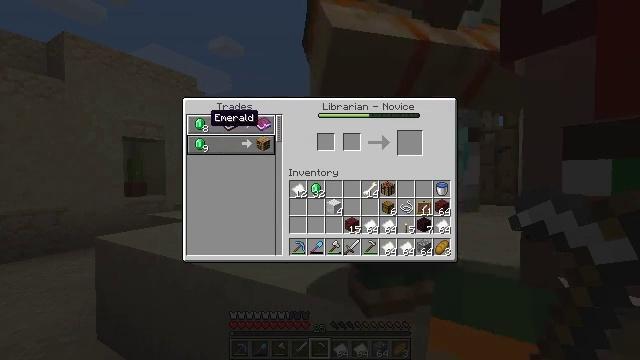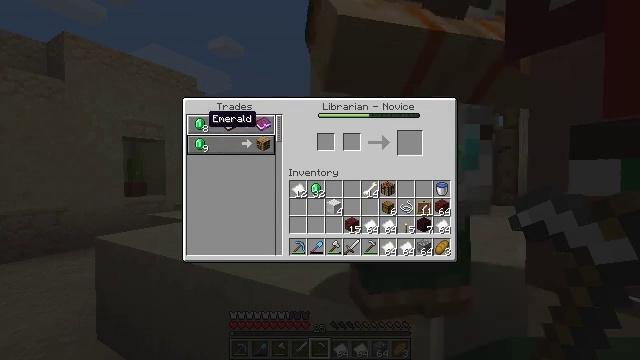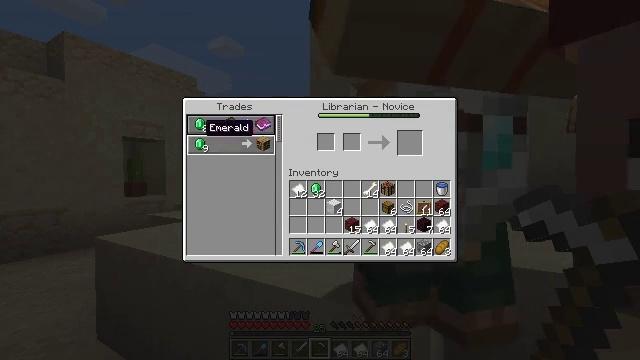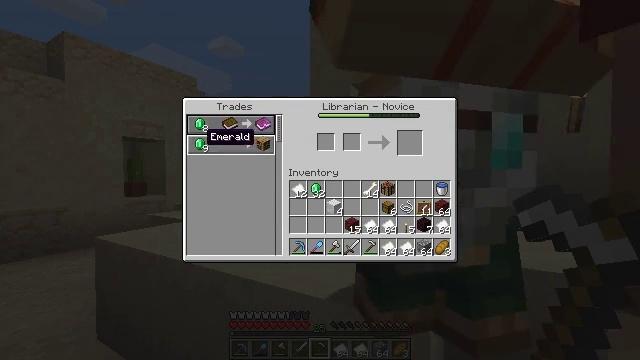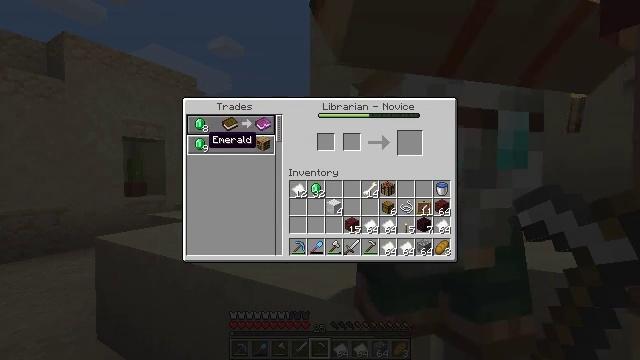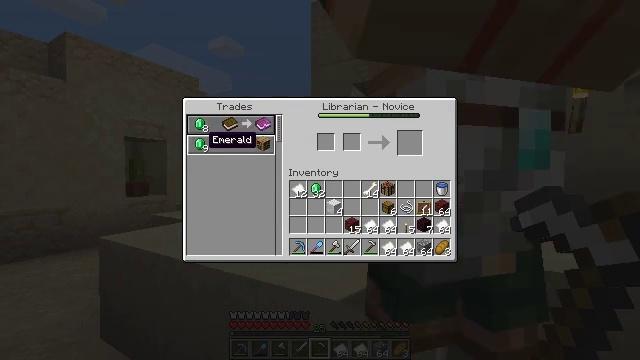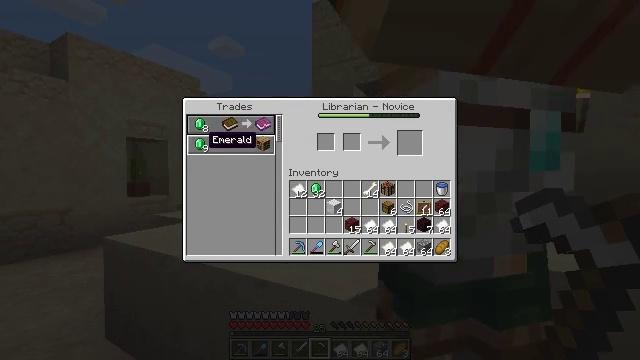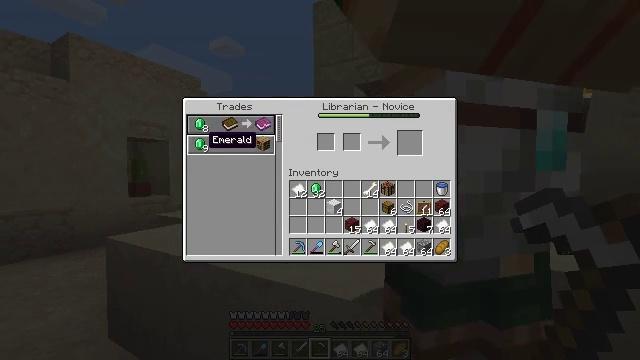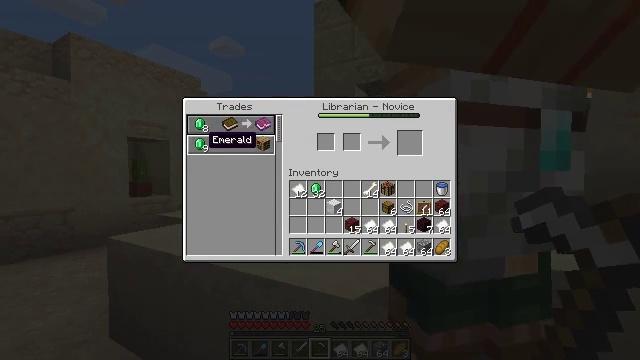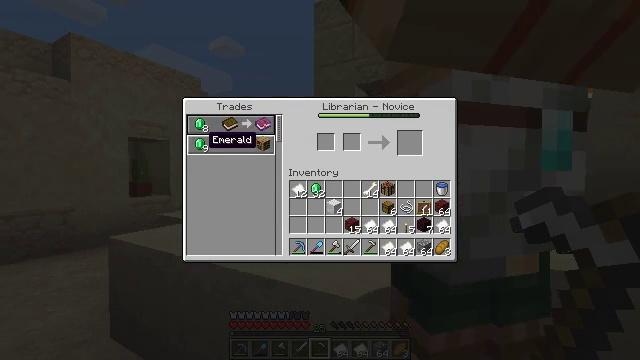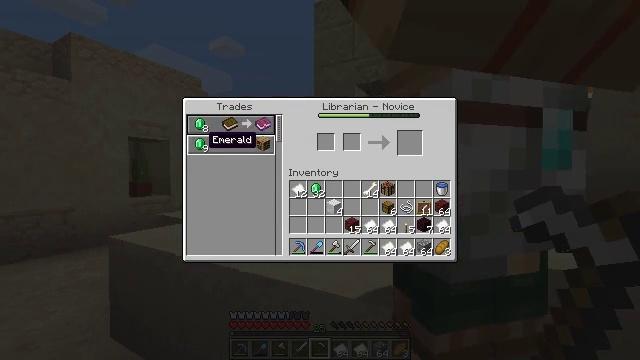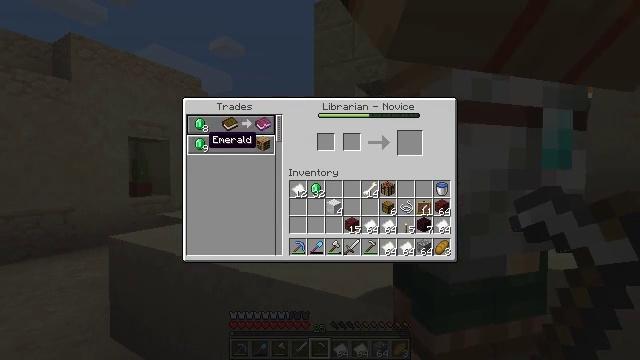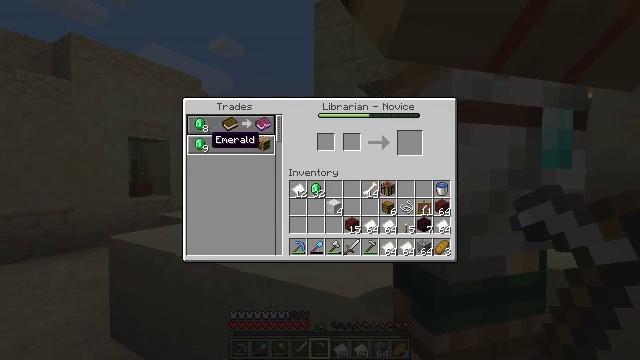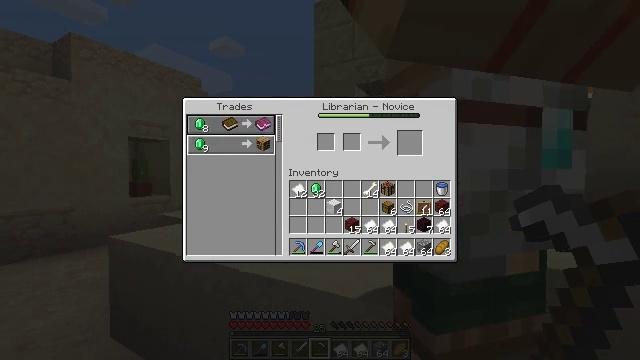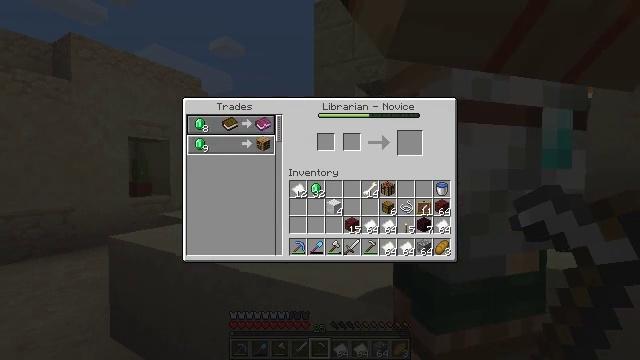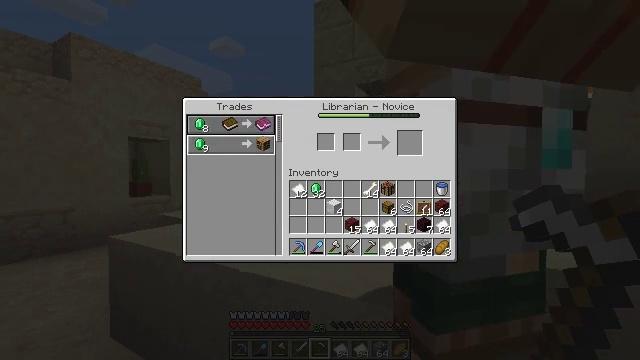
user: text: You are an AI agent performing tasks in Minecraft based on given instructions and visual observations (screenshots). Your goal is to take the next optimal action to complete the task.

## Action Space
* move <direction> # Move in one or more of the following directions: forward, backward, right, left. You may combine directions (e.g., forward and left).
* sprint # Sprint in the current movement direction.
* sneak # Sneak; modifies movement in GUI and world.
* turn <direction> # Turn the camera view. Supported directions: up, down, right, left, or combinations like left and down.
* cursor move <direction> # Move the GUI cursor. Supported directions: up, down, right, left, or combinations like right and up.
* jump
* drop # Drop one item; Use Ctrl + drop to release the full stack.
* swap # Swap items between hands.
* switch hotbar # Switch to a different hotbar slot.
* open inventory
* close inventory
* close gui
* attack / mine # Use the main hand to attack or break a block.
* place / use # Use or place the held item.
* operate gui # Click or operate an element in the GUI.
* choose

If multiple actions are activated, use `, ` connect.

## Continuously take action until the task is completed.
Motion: motion action
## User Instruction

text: Remove an iron hoe from the inventory.
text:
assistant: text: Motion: no_op
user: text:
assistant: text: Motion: cursor move down
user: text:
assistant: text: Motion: cursor move down
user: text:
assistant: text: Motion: no_op
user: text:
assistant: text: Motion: no_op
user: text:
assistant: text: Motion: no_op
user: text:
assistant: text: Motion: no_op
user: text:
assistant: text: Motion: no_op
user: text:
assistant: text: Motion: no_op
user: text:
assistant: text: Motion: no_op
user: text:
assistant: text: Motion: no_op
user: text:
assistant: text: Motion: no_op
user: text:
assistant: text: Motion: cursor move right
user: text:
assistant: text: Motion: no_op
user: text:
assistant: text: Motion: no_op
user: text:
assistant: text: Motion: cursor move right
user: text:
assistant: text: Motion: cursor move right
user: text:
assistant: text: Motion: turn right, close gui
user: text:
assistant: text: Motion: turn right
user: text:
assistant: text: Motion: no_op
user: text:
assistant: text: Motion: turn right
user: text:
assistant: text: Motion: turn right
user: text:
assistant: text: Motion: move left, turn right
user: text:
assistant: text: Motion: move left, turn right and down
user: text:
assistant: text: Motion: move back and move left, turn right and down
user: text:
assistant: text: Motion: move back and move left, turn right and down
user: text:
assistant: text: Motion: move back and move left, turn right
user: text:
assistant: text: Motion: move back and move left, turn right
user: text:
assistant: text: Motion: move back and move left
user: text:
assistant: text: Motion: move left, turn left